Interaction volume radius: 5 \u00c5
Interaction volume height: 15 \u00c5
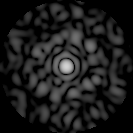
Disorder parameter: 0.8284